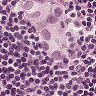
Metastatic tissue present: yes